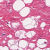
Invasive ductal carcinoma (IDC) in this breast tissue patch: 0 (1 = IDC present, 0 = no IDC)